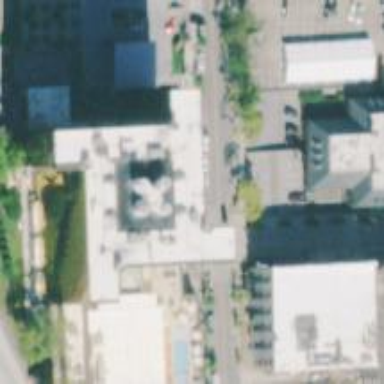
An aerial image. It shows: Hotel building.